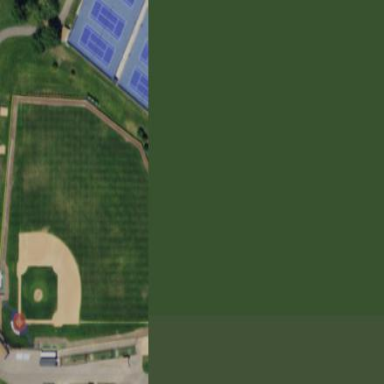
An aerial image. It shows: Baseball pitch for leisure land activities.